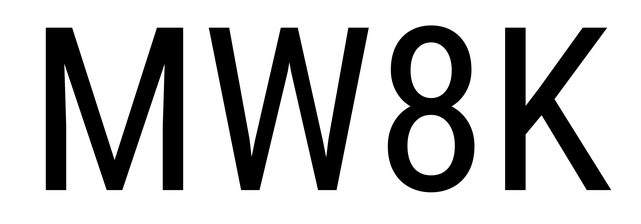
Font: Roboto_Condensed_Regular